Field crop: maize
Growth stage: 2
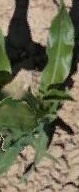
Species: maize